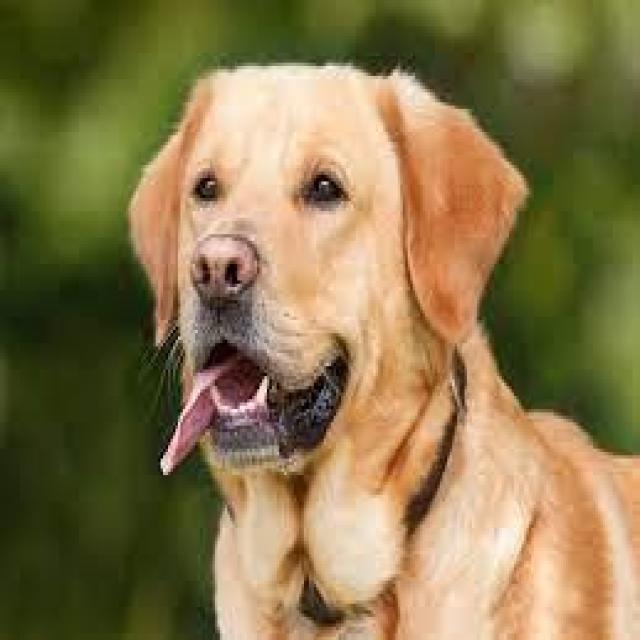
Healthy canine skin — no visible lesions, inflammation, or abnormalities. The skin and coat appear normal.